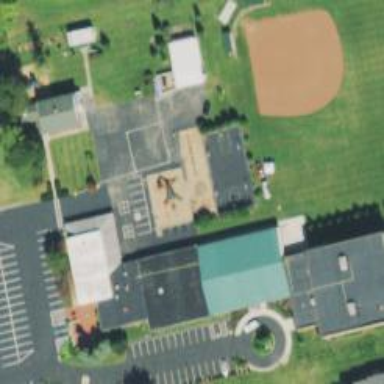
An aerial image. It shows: School.